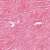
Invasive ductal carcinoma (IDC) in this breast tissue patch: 0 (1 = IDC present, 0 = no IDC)